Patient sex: M
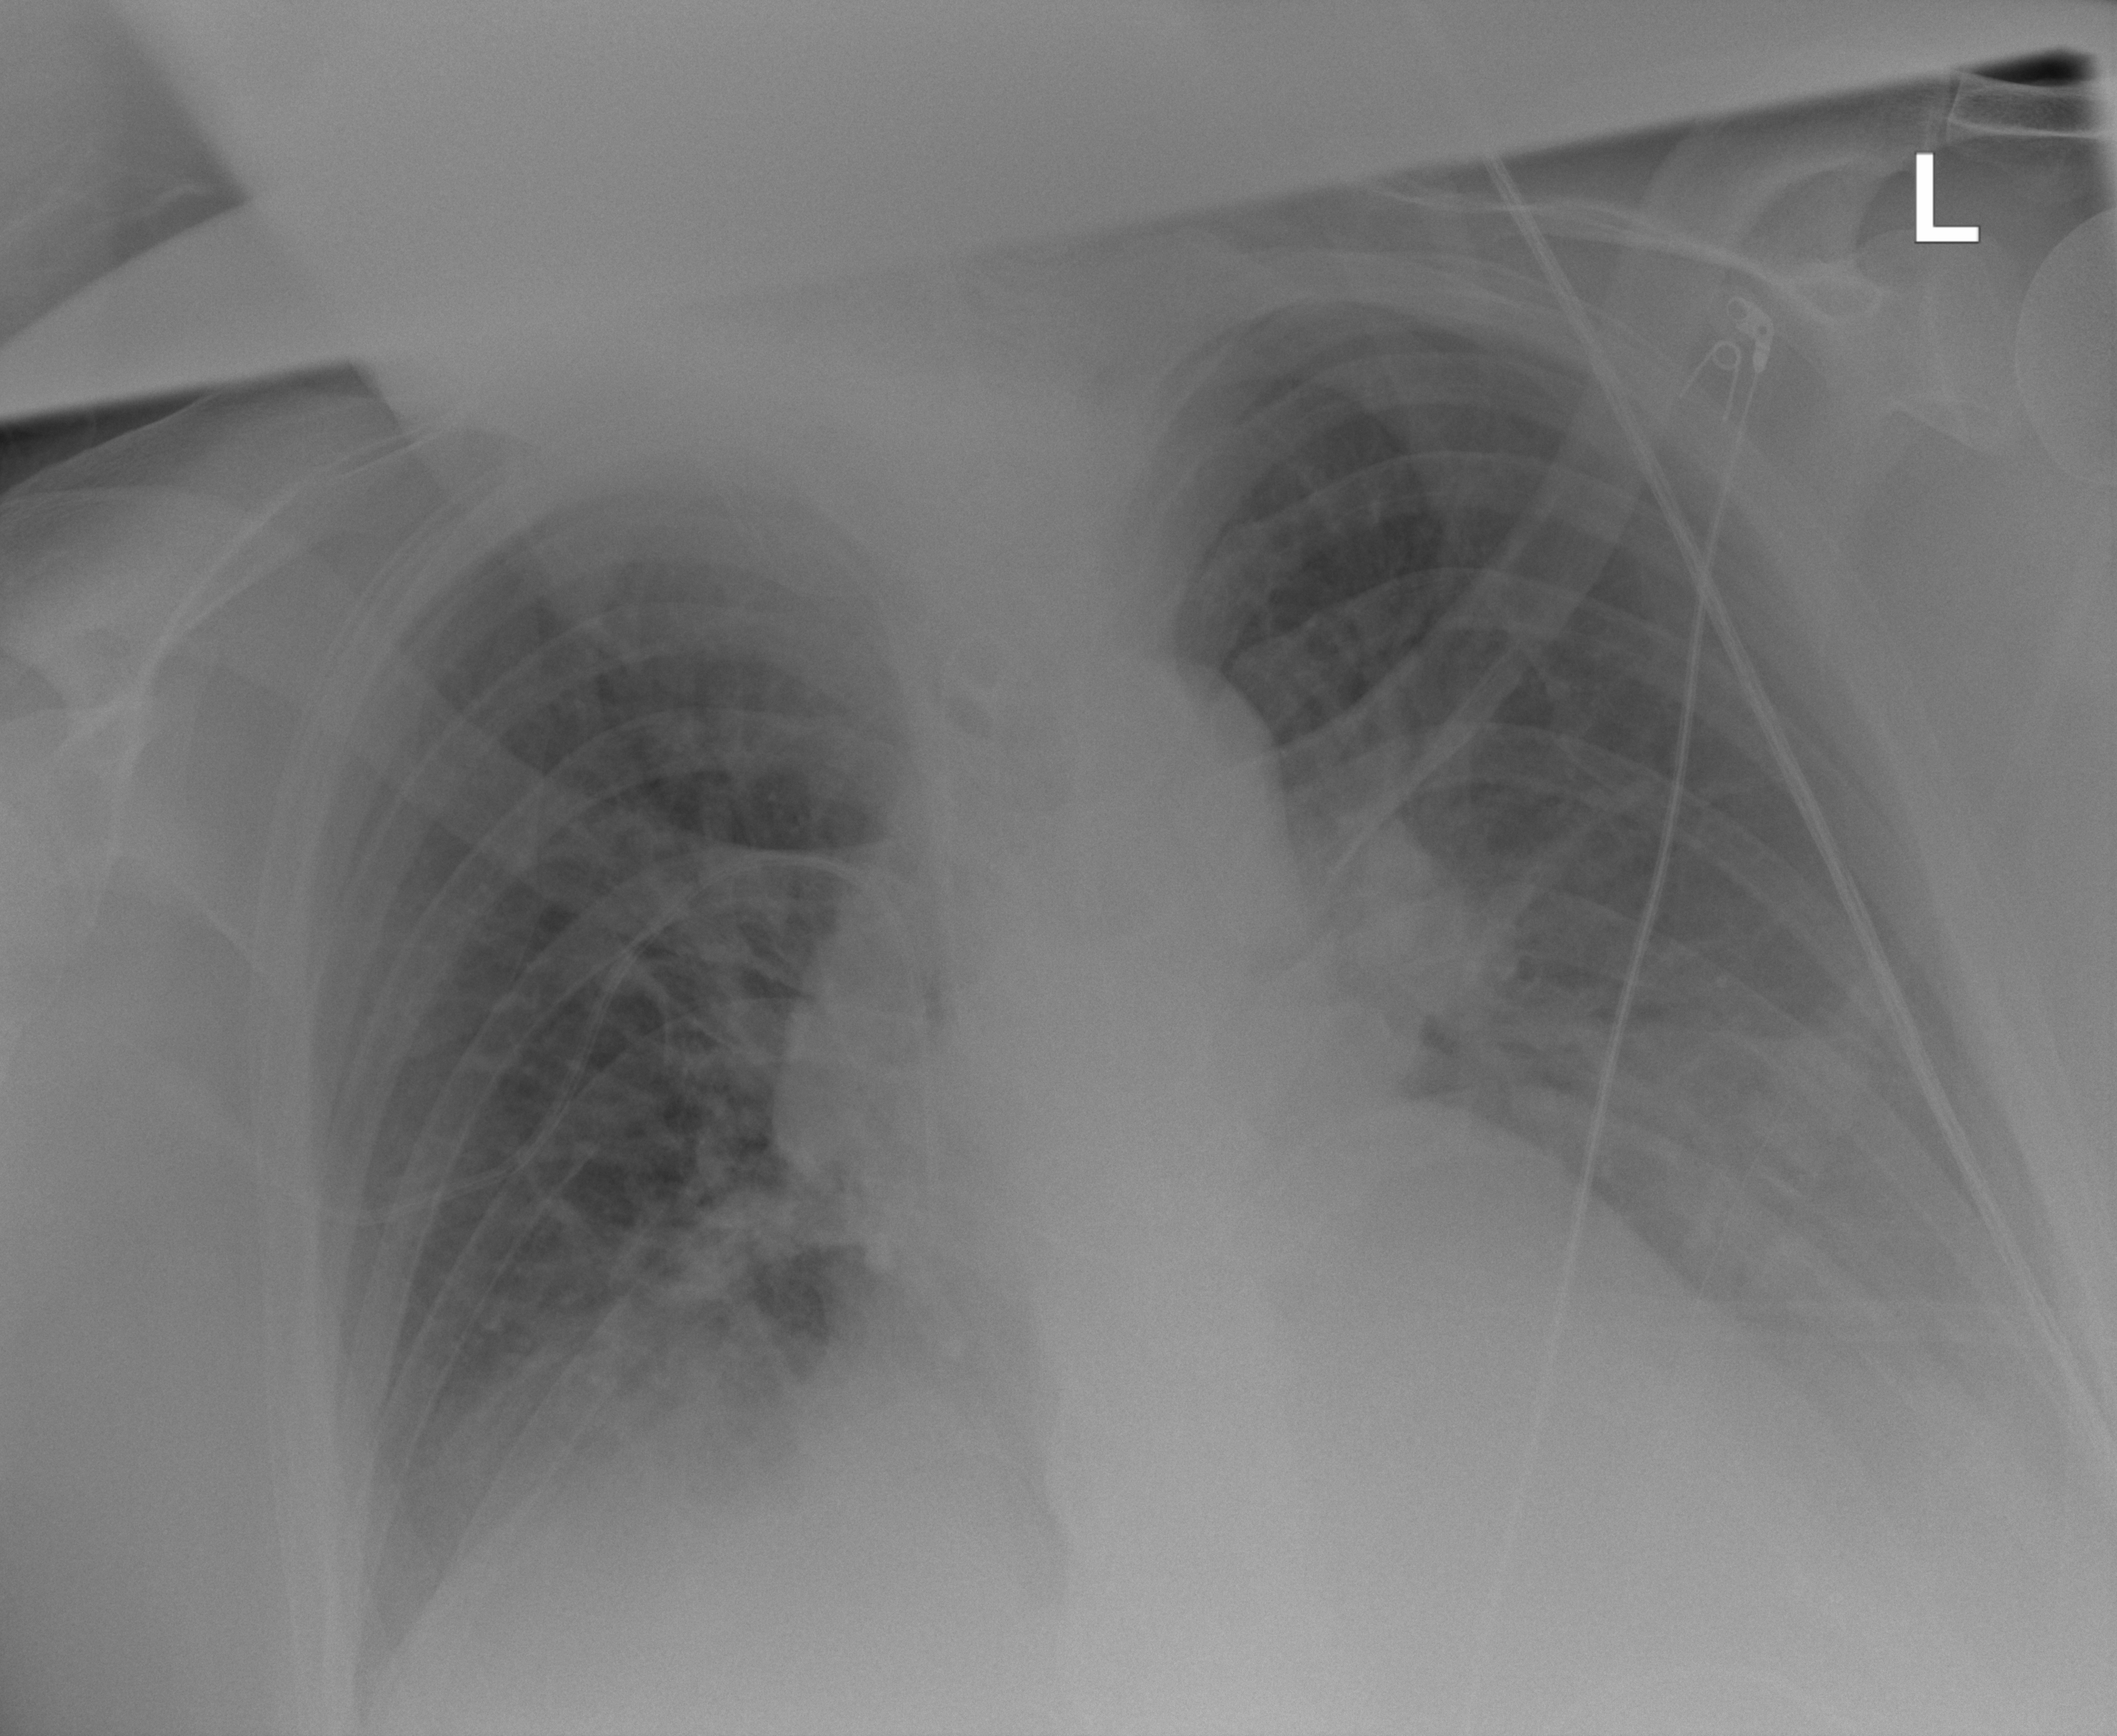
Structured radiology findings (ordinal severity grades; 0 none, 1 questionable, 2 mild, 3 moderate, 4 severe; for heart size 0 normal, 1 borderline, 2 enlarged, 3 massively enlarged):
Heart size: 1
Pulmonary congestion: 1
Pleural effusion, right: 0
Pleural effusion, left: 3
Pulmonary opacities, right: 2
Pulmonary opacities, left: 2
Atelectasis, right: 2
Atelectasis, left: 2